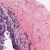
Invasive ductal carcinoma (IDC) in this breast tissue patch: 0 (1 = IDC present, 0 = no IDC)